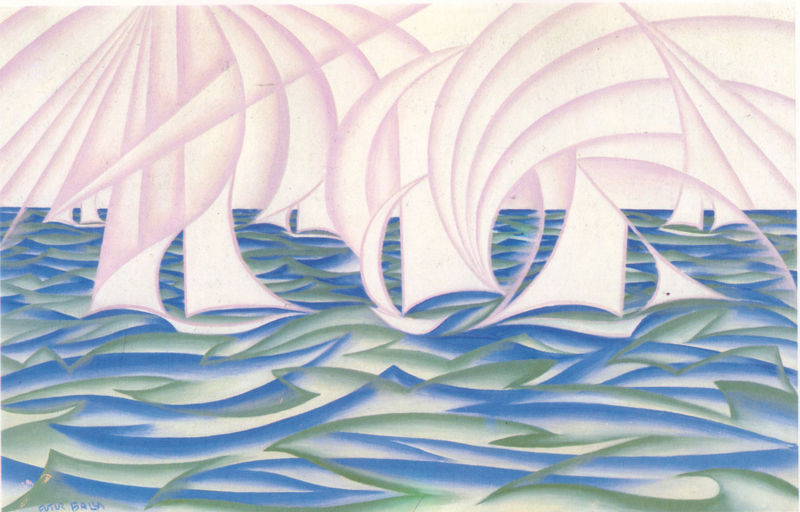
Titel: Mare - cielo - vele
Künstler: Giacomo Balla
Institution: Privatbesitz
Schlagwörter: blau, himmel, meer, wasser, weiß, grün, see, bewegung, geschwungen, hell, pastell, tuch, wolke, fächer, malerei, signatur, öl, horizont, nass, wind, gewässer, sonne, rosa, boot, boote, rund, schiff, schiffe, segel, segelboot, segelschiffe, welle, wellen, segelschiff, abstrakt, modern, formen, lila, violett, linien, treiben, masten, wehen, wogen, blue, oil, white, green, painting, oil painting, pink, segelboote, segeln, bögen, dada, helligkeit, strahlen, linie, windig, form, dynamik, regatta, entspannung, leben, sky, boat, landscape, ocean, sea, water, waves, horizon, summer, sun, light, segeltuch, purple, blasen, wess, movement, boats, fische, zelt, abstract, day, zeichung, böen, dynamic, forms, lines, motion, segmente, ships, travel, rough, shading, fliederfarben, böe, sailing, sails, böhe, race, curves, sailboat, futurist, choppy, futur, lavender, repetition, bassa, blow, boatings, botas, breeze, modnern, move, oceanw, radiating, rhythmic, ripples, sailboats, spinnaker